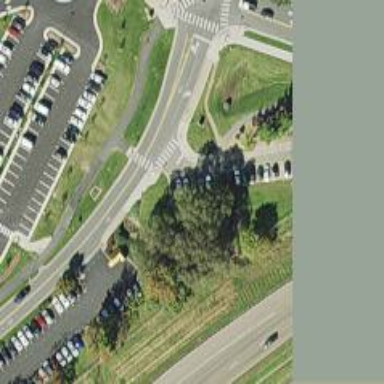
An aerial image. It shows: Uncontrolled zebra crossing.